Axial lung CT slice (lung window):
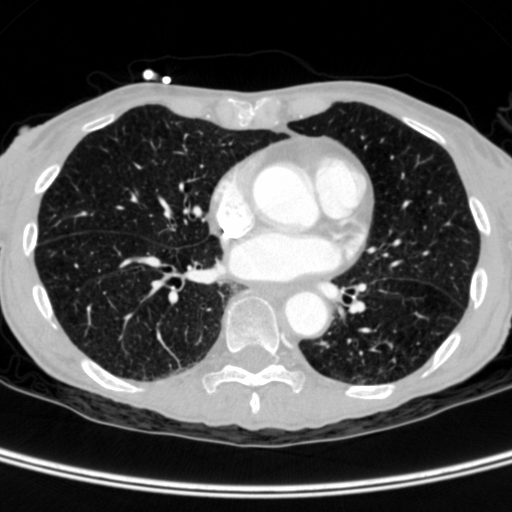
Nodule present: no